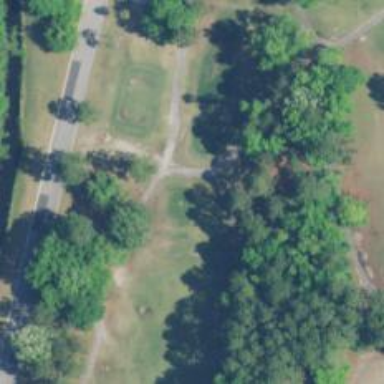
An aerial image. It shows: Footway that serves as golf path.